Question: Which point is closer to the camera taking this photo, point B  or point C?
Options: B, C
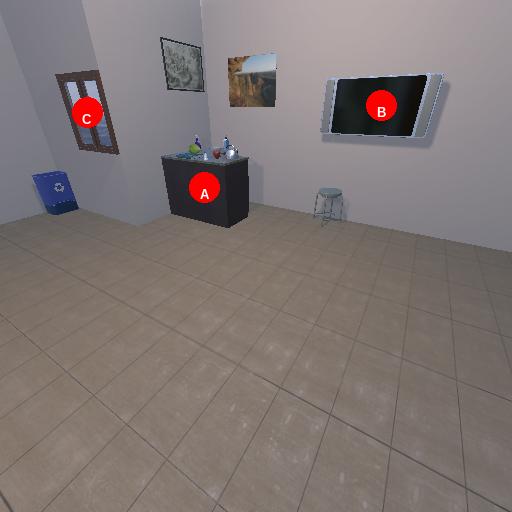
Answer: B